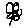
Label: flower